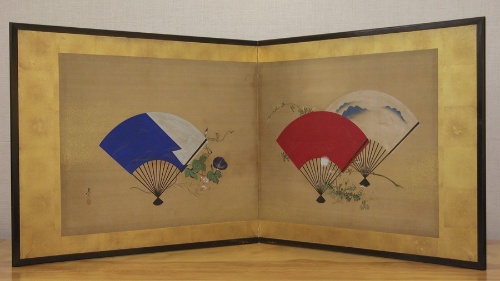
Artist: Shibata Zeshin
Artist bio: Japanese, 1807–1891
Date: 1868–1912
Object type: Screen
Classification: Paintings
Medium: Two-panel folding screen; color on silk
Culture: Japan
Period: Meiji period (1868–1912)
Dimensions: 26 3/4 x 69 in. (67.9 x 175.3 cm)
Department: Asian Art
Credit line: Rogers Fund, 1953
Accession year: 1953
Repository: Metropolitan Museum of Art, New York, NY
Tags: Fans|Flowers